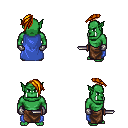
a pixel art fantasy rpg character, male body template, orc, green skin, blue cape, robe skirt, dark blonde long mohawk hairstyle, metal gloves, dagger, four views (front, back, left, right), 2x2 character sprite sheet, small pixel art, hard edges, no anti-aliasing